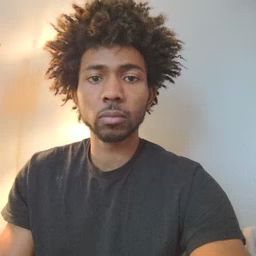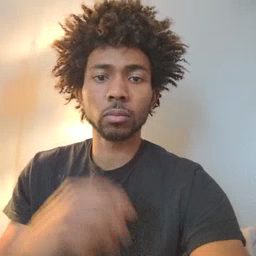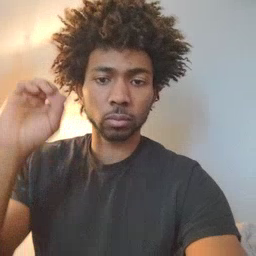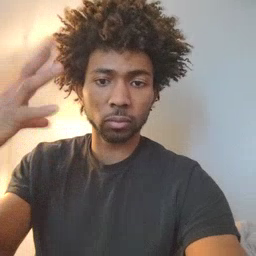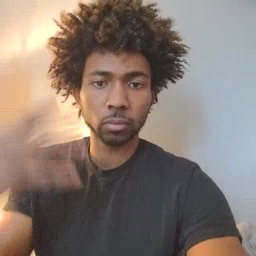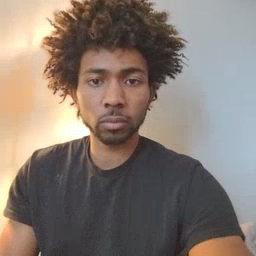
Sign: sun